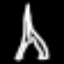
Label: The Eiffel Tower